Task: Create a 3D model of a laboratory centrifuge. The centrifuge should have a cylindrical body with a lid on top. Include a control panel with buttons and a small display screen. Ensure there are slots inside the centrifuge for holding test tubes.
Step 103:
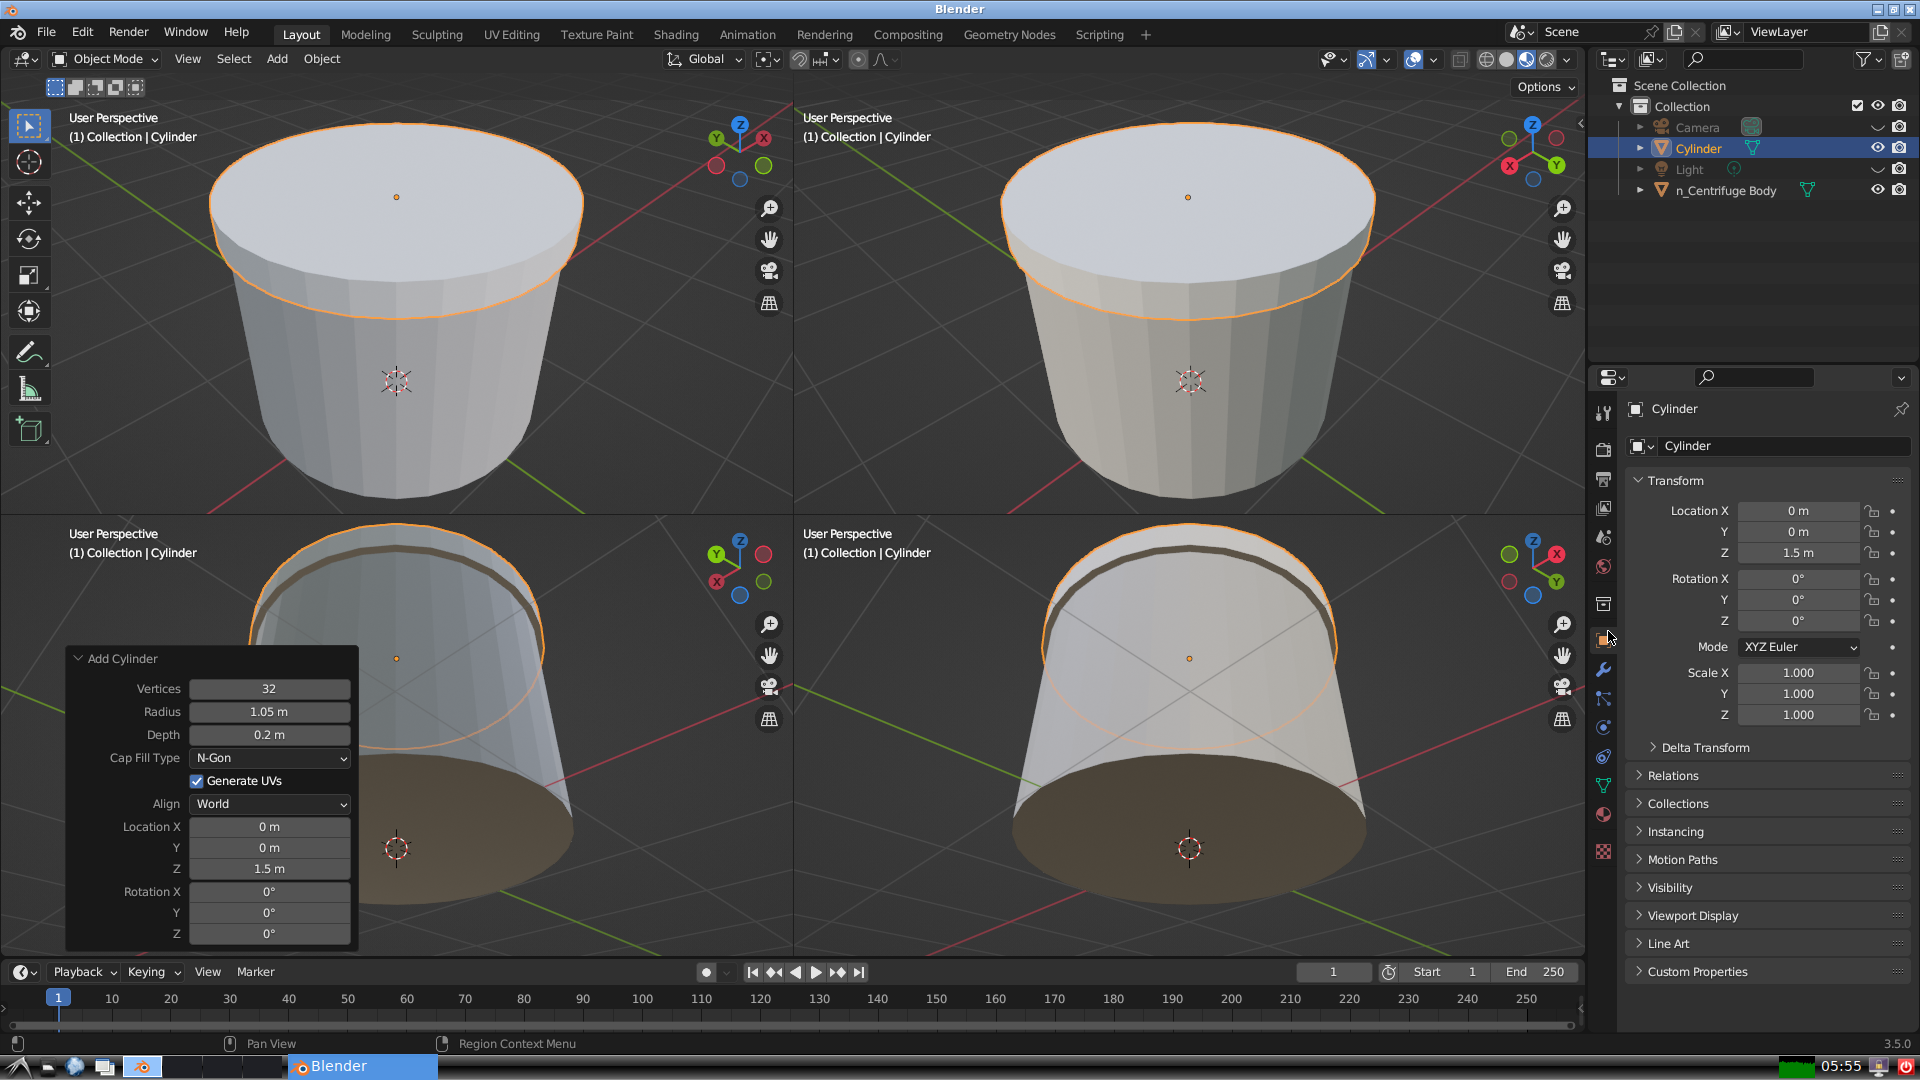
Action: {"mouse_move": [1732, 445]}